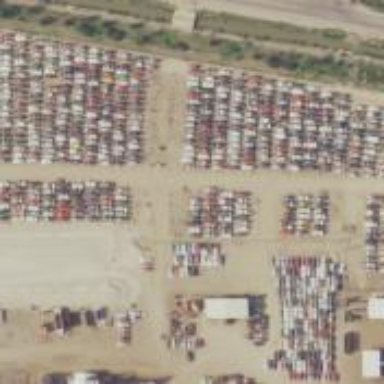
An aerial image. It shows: Scrap yard located in industrial area.